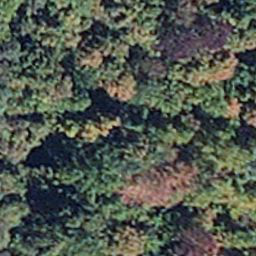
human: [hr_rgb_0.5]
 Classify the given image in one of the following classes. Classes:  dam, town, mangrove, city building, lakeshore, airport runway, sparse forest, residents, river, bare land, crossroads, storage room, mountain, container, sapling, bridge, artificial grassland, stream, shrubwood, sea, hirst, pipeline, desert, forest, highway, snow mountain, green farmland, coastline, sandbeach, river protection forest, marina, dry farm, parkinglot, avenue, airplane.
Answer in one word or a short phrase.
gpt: mangrove